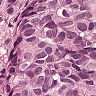
Metastatic tissue present: yes